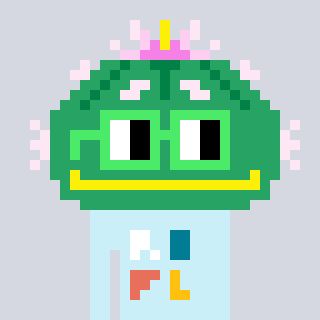
a pixel art character with square light green glasses, a peyote-shaped head and a cold-colored body on a cool background